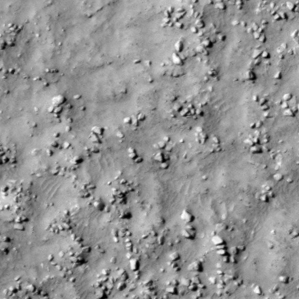
Label: non_frost